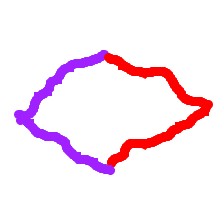
Shape: rhombus